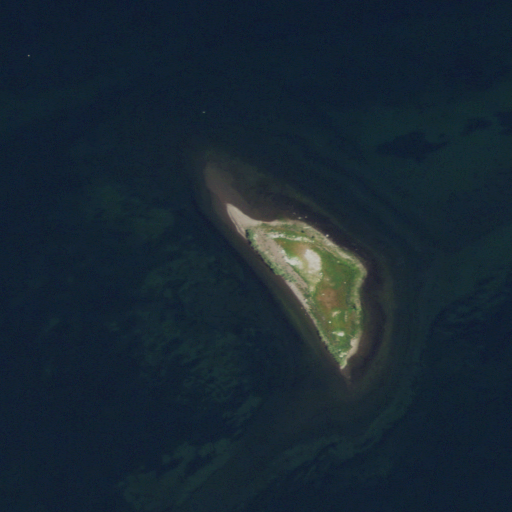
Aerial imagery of island in Wyoming named Molly Island containing open water, shrub, and grassland